Field crop: maize
Growth stage: 1
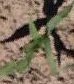
Species: maize